Question: I've seen the CSS gradient property and was wondering if these types of gradients can be done cross browser with either Compass or vanilla CSS? I can't seem to figure out how to do it.

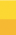
Answer: Yes they can:
'''
background: rgb(252,215,51);
background: -moz-linear-gradient(top, rgba(252,215,51,1) 50%, rgba(246,185,51,1) 50%);
background: -webkit-gradient(linear, left top, left bottom, color-stop(50%,rgba(252,215,51,1)), color-stop(50%,rgba(246,185,51,1)));
background: -webkit-linear-gradient(top, rgba(252,215,51,1) 50%,rgba(246,185,51,1) 50%);
background: -o-linear-gradient(top, rgba(252,215,51,1) 50%,rgba(246,185,51,1) 50%);
background: -ms-linear-gradient(top, rgba(252,215,51,1) 50%,rgba(246,185,51,1) 50%);
background: linear-gradient(to bottom, rgba(252,215,51,1) 50%,rgba(246,185,51,1) 50%);
filter: progid:DXImageTransform.Microsoft.gradient( startColorstr='#fcd733', endColorstr='#f6b933',GradientType=0 );
'''
Here it is working: <URL>
Note: generated using <URL>